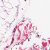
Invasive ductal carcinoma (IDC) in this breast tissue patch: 0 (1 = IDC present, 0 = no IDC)